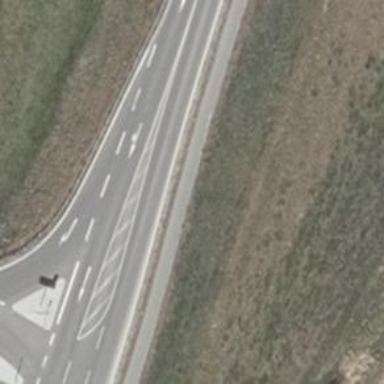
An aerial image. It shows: Secondary road with asphalt surface and embankment.